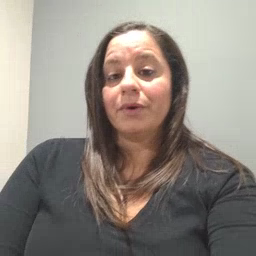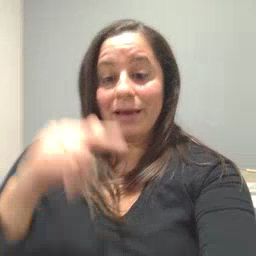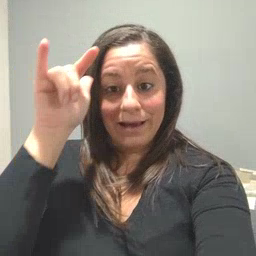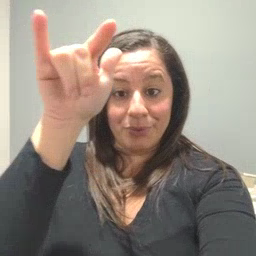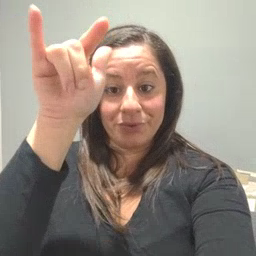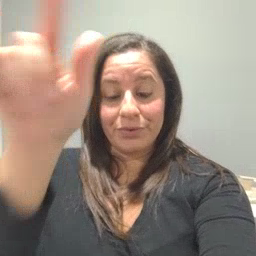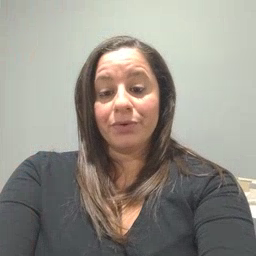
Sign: airplane